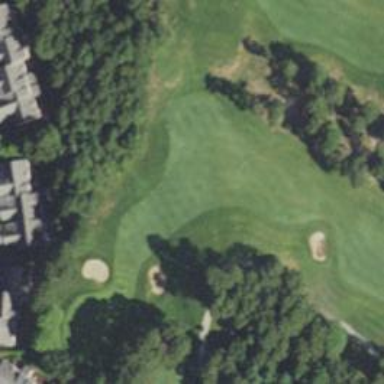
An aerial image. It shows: View of golf hole.